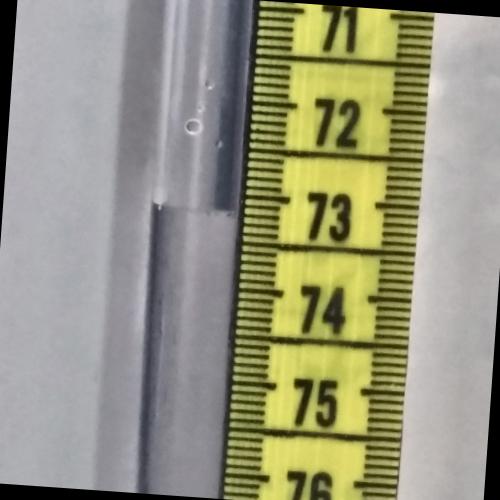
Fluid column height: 73.2 cm